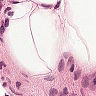
Metastatic tissue present: no